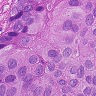
Metastatic tissue present: yes